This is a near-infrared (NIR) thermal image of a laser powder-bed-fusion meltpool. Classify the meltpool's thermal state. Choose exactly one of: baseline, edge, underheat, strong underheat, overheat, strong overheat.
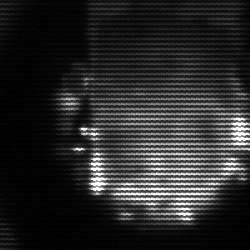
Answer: baseline